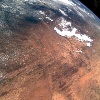
Label: land